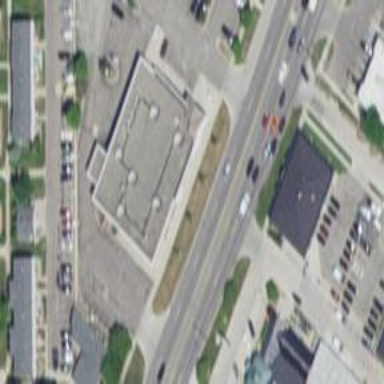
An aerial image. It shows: Retail building.